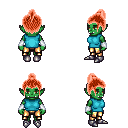
a pixel art fantasy rpg character, female body template, orc, green skin, teal sleeveless shirt, gold greaves, red short topknot hairstyle, white cloth bracers, metal boots, four views (front, back, left, right), 2x2 character sprite sheet, small pixel art, hard edges, no anti-aliasing